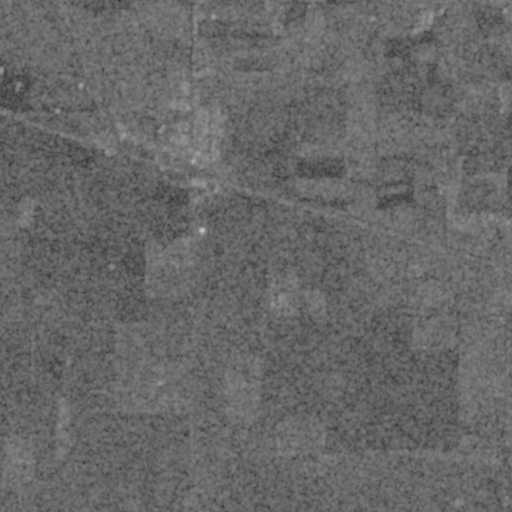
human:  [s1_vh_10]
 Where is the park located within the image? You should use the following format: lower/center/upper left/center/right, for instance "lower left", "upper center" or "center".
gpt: The park is located in the upper left of the image.
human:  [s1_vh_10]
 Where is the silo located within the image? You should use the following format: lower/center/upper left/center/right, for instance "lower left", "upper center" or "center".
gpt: The silo is located in the upper left of the image.
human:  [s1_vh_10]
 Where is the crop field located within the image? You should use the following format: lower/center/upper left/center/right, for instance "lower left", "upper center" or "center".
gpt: There is no crop field in the image.

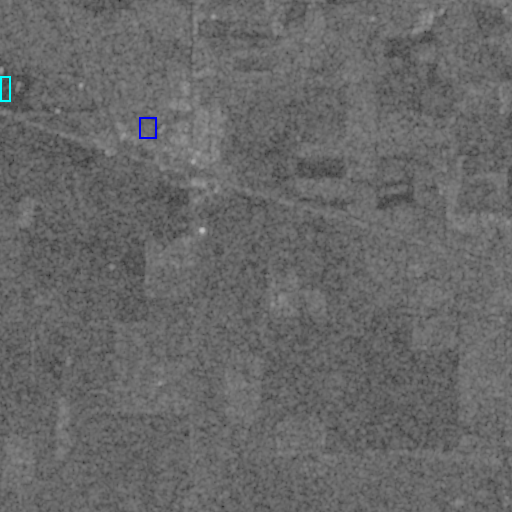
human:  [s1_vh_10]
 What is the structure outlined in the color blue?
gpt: The structure outlined in blue is a park.
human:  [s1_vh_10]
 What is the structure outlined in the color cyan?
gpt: The structure outlined in cyan is a building.
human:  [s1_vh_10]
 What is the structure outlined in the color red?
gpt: There is no red outline.